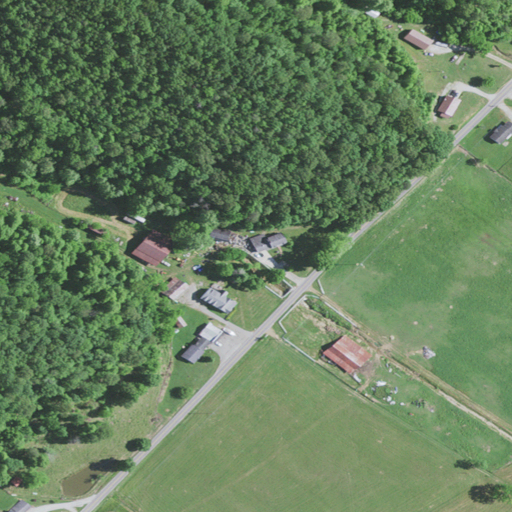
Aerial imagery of valley in Kentucky named Rattlesnake Hollow containing deciduous forest, pasture, open development, low intensity development, and medium intensity development